Question: I am working on a custom plugin in wordpress. I have a weird issue with one sql.
SQL:
'''
SELECT SQL_CALC_FOUND_ROWS wp_posts. *
FROM wp_posts
INNER JOIN wp_term_relationships
ON ( wp_posts.ID = wp_term_relationships.object_id )
INNER JOIN wp_term_taxonomy
ON ( wp_term_relationships.term_taxonomy_id = wp_term_taxonomy.term_taxonomy_id )
WHERE 1 =1
AND wp_term_taxonomy.taxonomy = 'category'
AND wp_term_taxonomy.term_id IN ('23')
AND (
wp_posts.post_author =1
)
AND wp_posts.post_type = 'post'
AND (
wp_posts.post_status = 'publish'
OR wp_posts.post_status = 'private'
)
GROUP BY wp_posts.ID
ORDER BY 'wp_posts'.'as_stats_rating' DESC
LIMIT 0 , 30
'''
---
Its returning the correct data but its not sorting results according to as_stats_rating.
I am stumped. Does anyone know what I am doing wrong?
## Edit 1 : Update
Here is the structure of wp_posts:

---
Sample result:
'''
ID as_stats_rating
1221 8
1222 10
'''
All fields in sample results are :
ID post_author post_date post_date_gmt post_content post_title post_excerpt post_status comment_status ping_status post_password post_name to_ping pinged post_modified post_modified_gmt post_content_filtered post_parent guid menu_order post_type post_mime_type comment_count as_stats_numviews as_stats_numvotes as_stats_votestotal as_stats_rating
---
By the way, its not only about 'order by wp_posts.as_stats_rating', 'order by wp_posts.as_stats_numviews' have the same issue. (just to clear up, if you are wondering about as_stats_rating having varchar type)
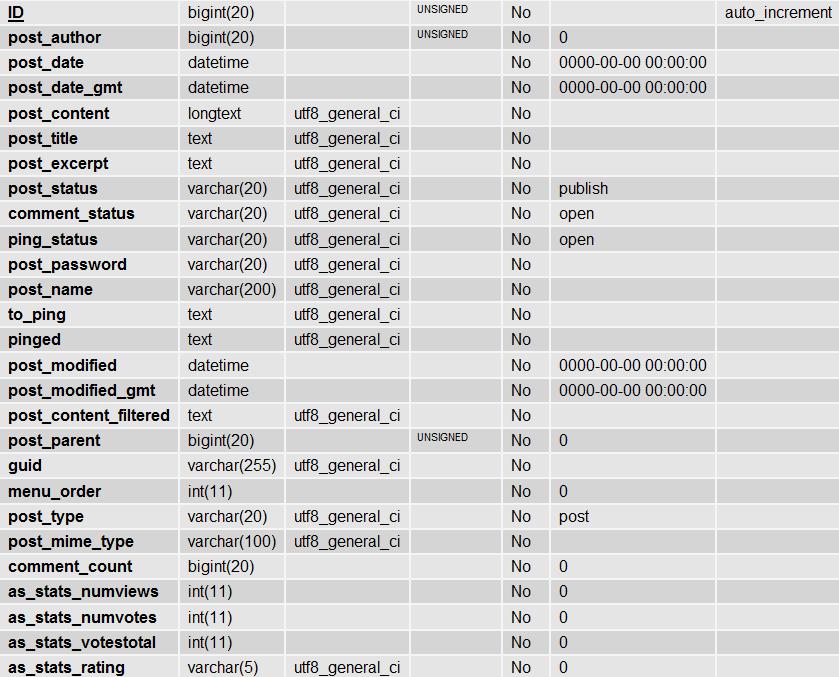
Answer: Any chance that the 'as_stats_rating' field is a string (char/text) datatype and not a numeric (float/int/decimal) datatype?